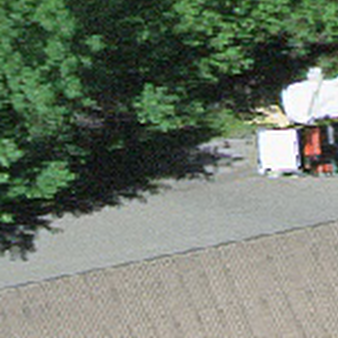
Label: other